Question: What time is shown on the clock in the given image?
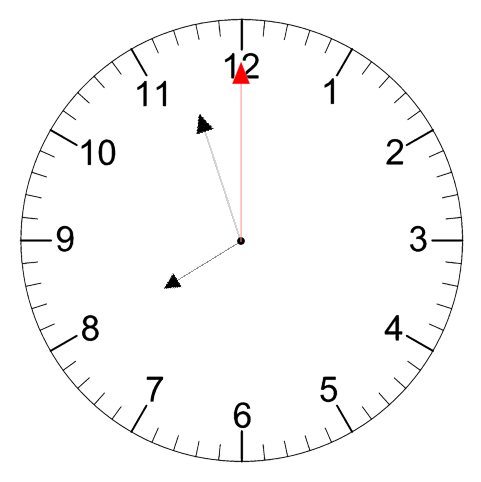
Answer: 07:57:00